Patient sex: M
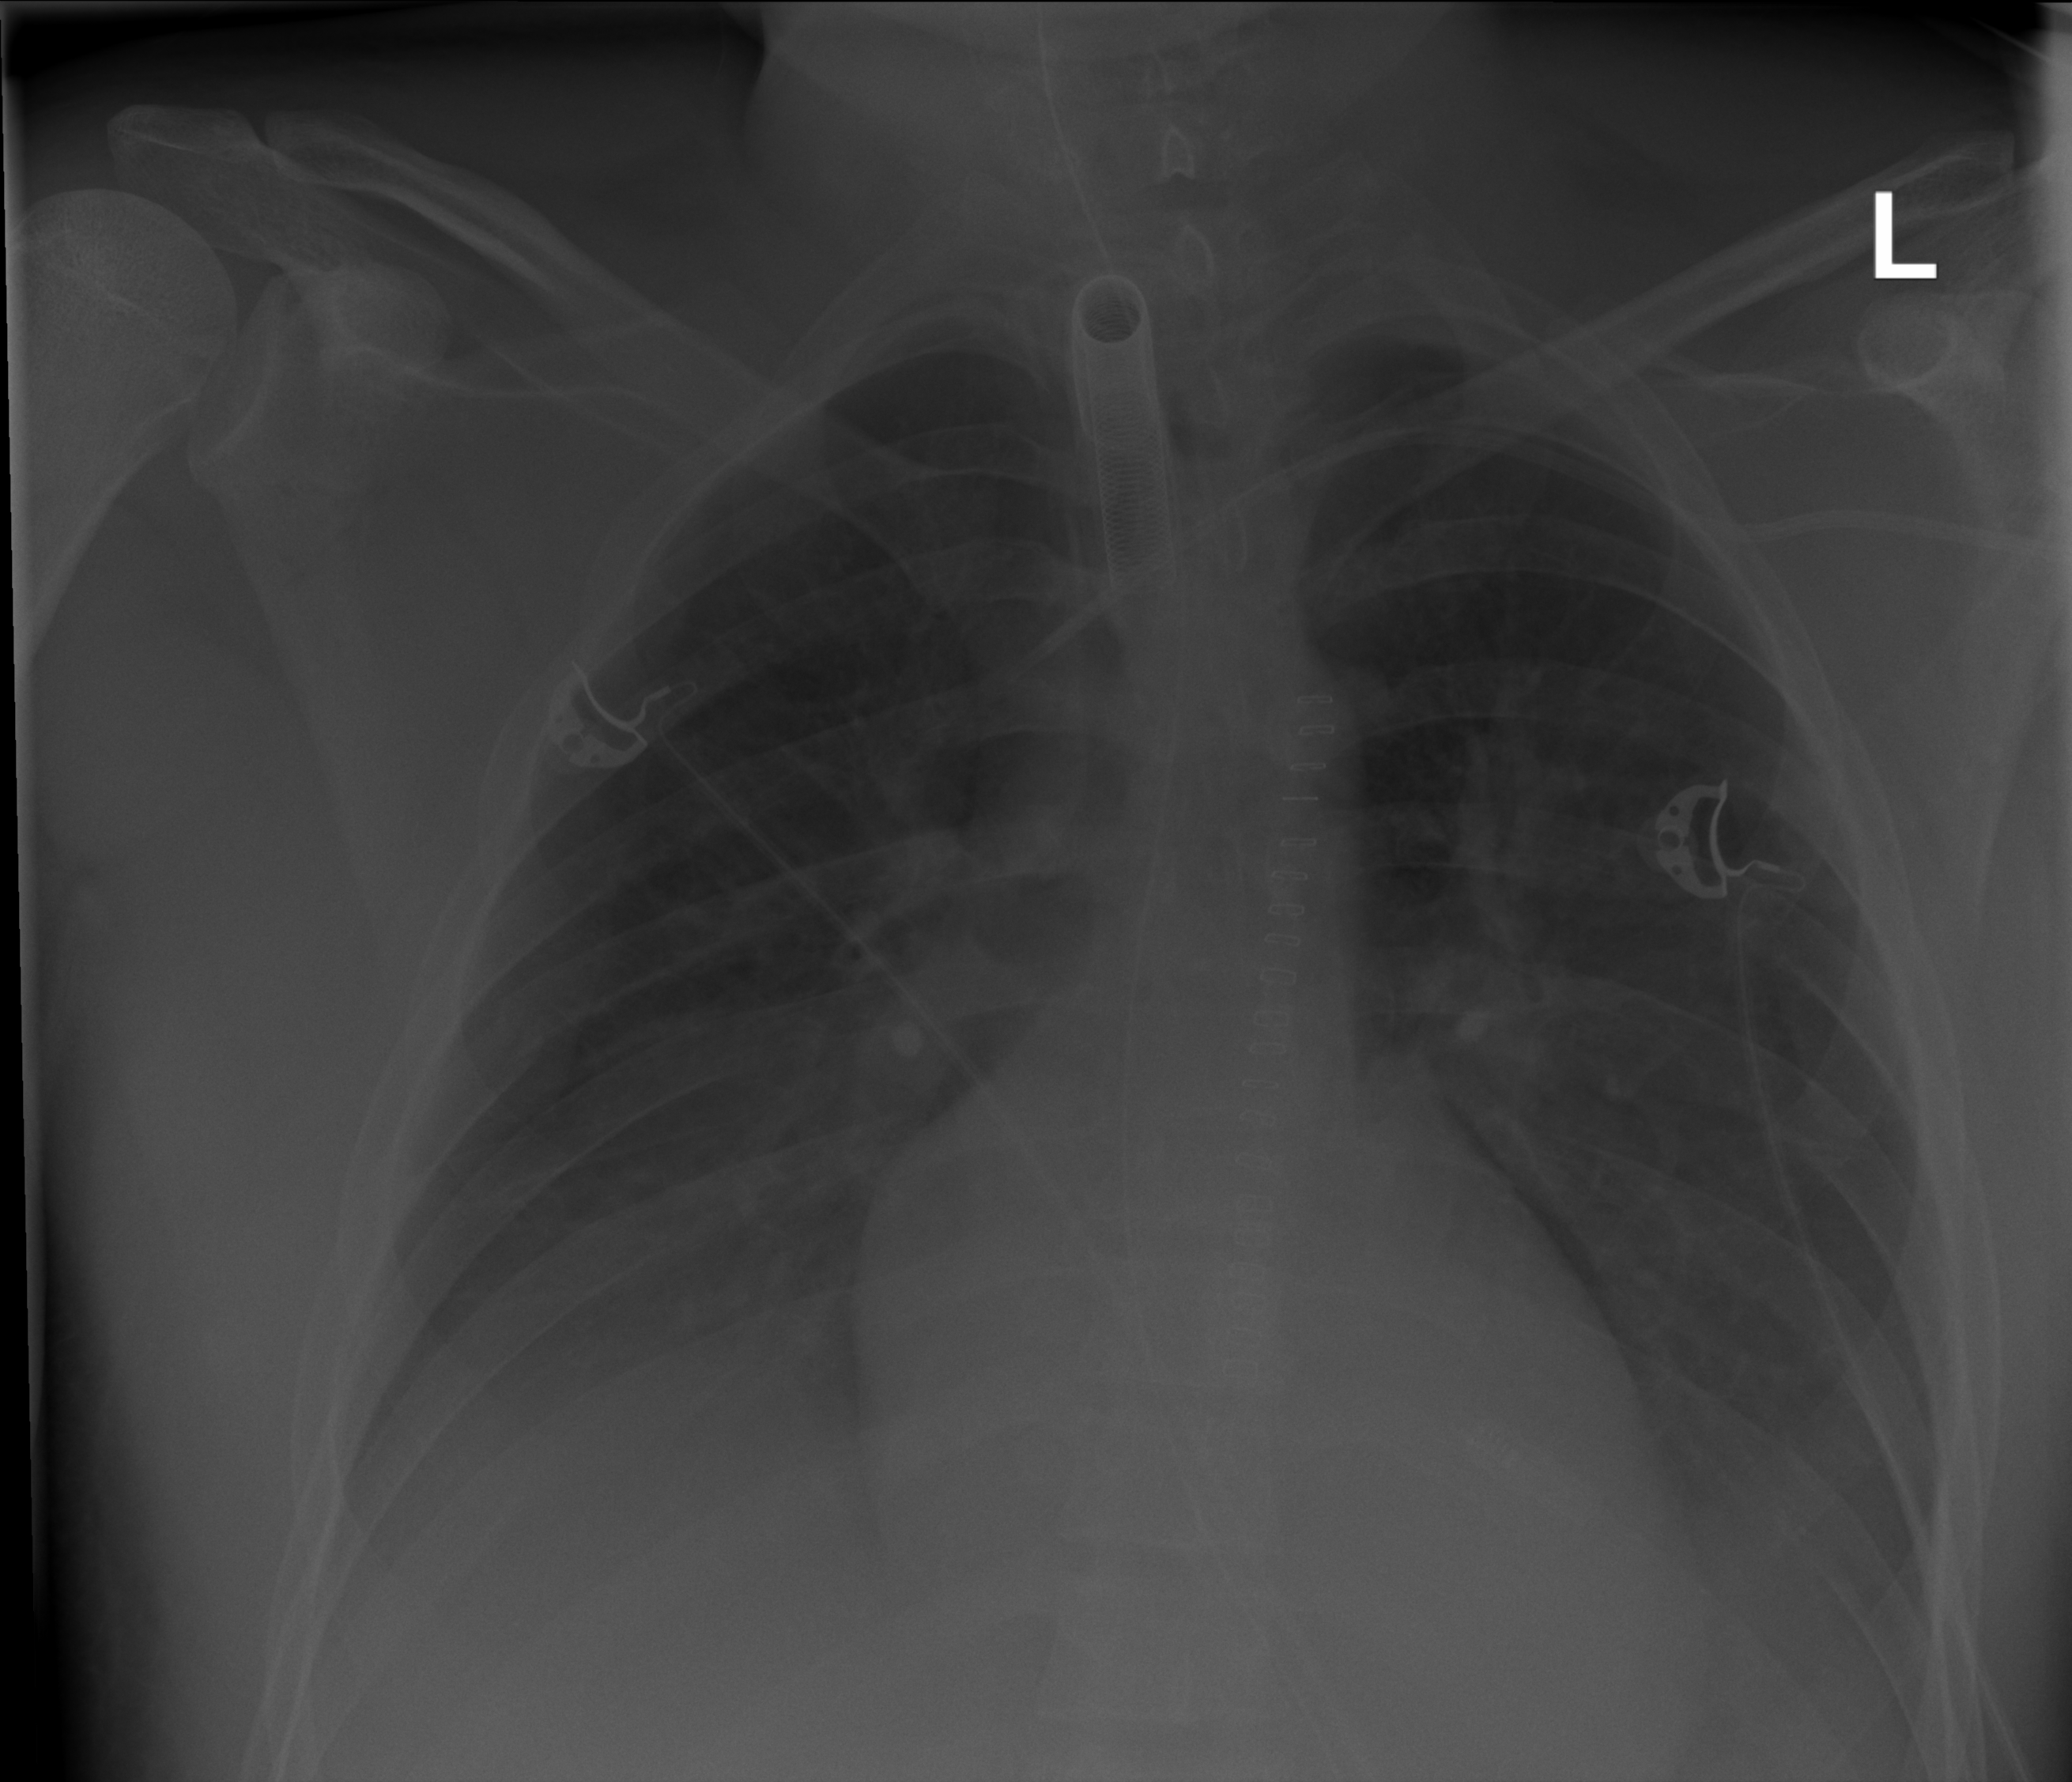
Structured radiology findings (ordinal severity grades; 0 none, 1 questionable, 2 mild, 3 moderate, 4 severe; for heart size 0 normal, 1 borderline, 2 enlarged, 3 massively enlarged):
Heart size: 0
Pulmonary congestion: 0
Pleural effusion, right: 2
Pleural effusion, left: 0
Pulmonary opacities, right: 0
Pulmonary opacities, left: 0
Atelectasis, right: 0
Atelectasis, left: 2